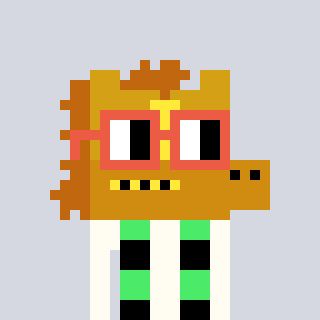
a pixel art character with square orange glasses, a yellow horse-shaped head and a grayscale-colored body on a cool background